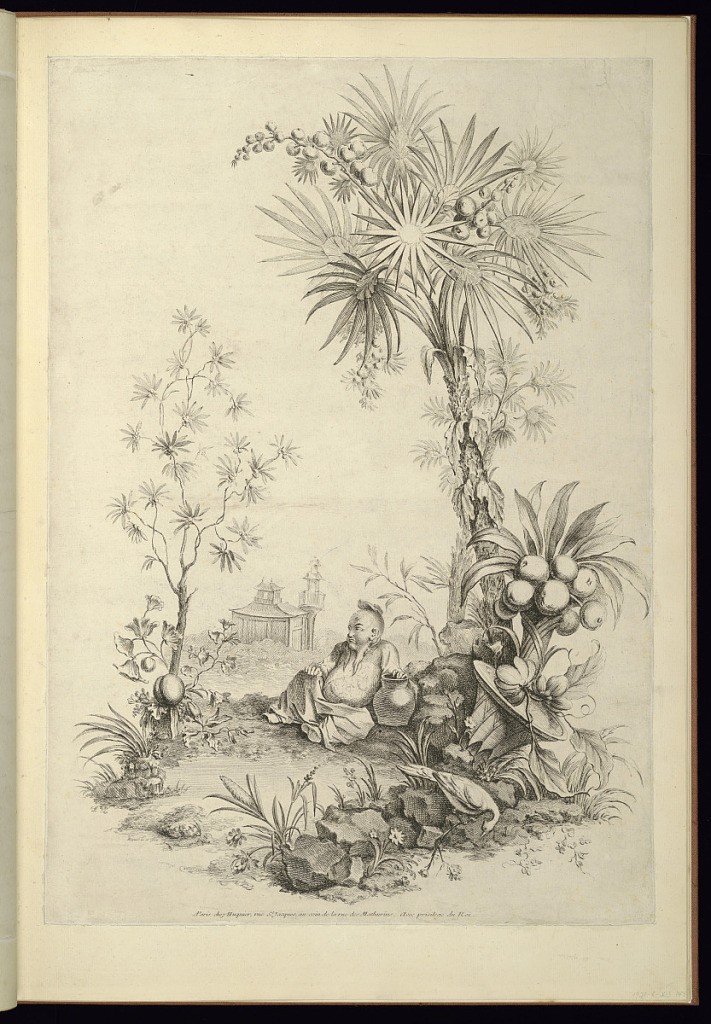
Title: Chinoiserie with Seated Figure in a Landscape
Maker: Gabriel Huquier, French, 1695–1772
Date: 1738-1749
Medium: Etching and engraving on white laid paper
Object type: Bound print
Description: Chinoiserie scene with a seated male figure with his arm on a vase. There are two buildings in the background, one being a pagoda. The scene is framed by a rocaille arrangement of rocks, palm trees, and birds. The plate is signed.